Question: So I am making a bot using the 'Discord.JS API'. The bot basically plays the audio of a given youtube link ('ytdl-core'). Every time I type a link of what I want to play, the embed of the youtube link shows up. I know there are ways to disable embeds on the text channels, but I don't want to have to do that. Is there a way to delete the embed?

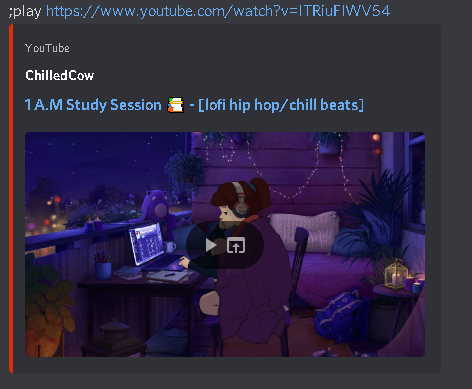
Answer: There is actually. If you wrap your link in less than and greater than signs ('<>'), an embed won't appear.